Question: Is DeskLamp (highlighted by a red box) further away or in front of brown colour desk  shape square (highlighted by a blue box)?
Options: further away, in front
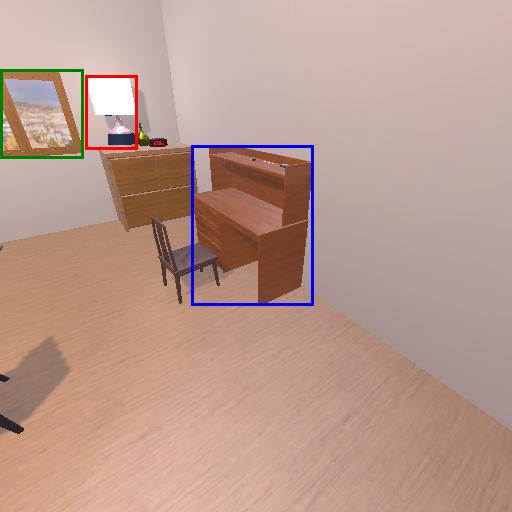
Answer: further away